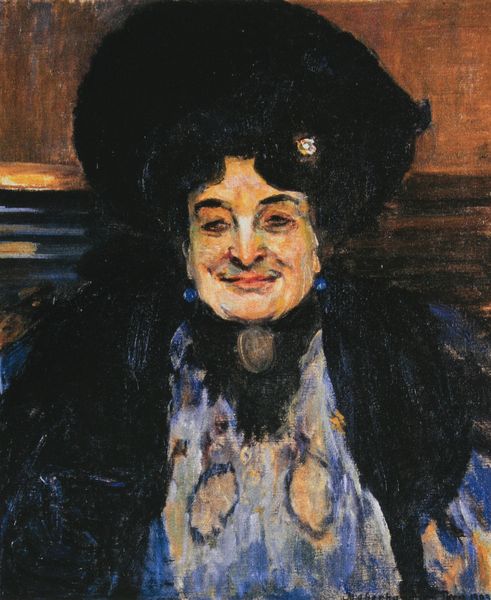
Titel: Chanteuse (Madame Baronne de Riau)
Künstler: Ida Gerhardi
Standort: Münster
Institution: LWL-Landesmuseum für Kunst und Kulturgeschichte
Schlagwörter: blau, gemälde, kopf, mann, schatten, umhang, weiß, gelb, ocker, sitzen, blume, braun, frau, frisur, haar, hintergrund, holz, hut, kleid, licht, mund, nase, ohrring, orange, schmuck, schwarz, zimmer, blick, rot, schal, tuch, beige, haube, muster, alt, mütze, wand, alte, augen, bluse, gesicht, inkarnat, kragen, pelz, spitze, bildnis, herr, portrait, porträt, signatur, öl, pastos, gold, haare, kostüm, mantel, pose, sitzend, stoff, ohrringe, augenbrauen, brosche, en face, frontal, kinn, lippen, locken, schön, hellblau, perücke, lächeln, wangen, kette, violett, bank, duktus, dunkelblau, brauen, büste, halstuch, sitzt, augenbraue, krempe, lächelnd, stola, lider, leuchten, dirne, lachen, bayern, lautrec, älter, grinsen, portät, expressiv, turban, bayer, schwarzblau, friseur, brilliant, alta, diamant, blauschwarz, hutnadel, face en face, charade, hellböau, 19. jahrhundert, resolut, imporessionistisch, klöeid, grosse nase, raumw